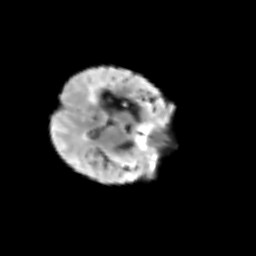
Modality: T2w
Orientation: axial
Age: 51
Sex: female
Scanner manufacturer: siemens
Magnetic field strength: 3 T
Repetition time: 3.2 s
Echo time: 0.081 s